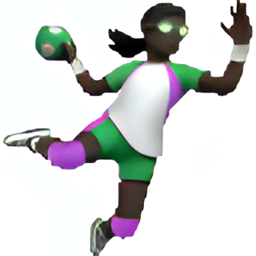
Name: woman playing handball type 6
Emoji: 🤾🏿‍♀️
Group: People & Body
Sub-group: person-sport